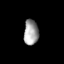
Tissue: skin
Cell type: Fibroblasts
Senescence score: 0.7424
Nuclear area (px): 363
Mean DAPI intensity: 158.961